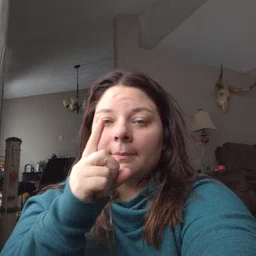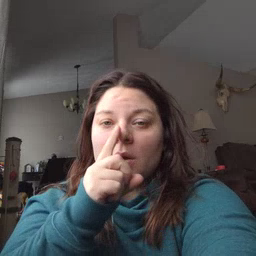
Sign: mouse